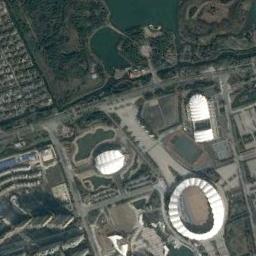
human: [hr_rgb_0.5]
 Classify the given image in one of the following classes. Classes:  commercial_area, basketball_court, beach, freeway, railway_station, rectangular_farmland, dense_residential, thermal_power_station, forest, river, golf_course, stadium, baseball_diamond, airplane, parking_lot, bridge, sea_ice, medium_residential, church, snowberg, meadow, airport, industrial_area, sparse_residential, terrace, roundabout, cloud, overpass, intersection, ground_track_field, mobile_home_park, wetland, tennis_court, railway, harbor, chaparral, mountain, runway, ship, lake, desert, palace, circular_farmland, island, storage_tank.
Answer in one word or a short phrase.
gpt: stadium